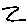
Label: zigzag